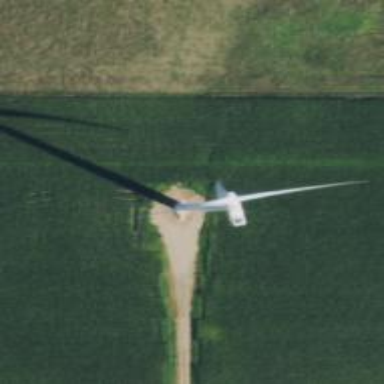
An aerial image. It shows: Wind generator powered by wind. The generator type is horizontal axis and it uses wind turbines.